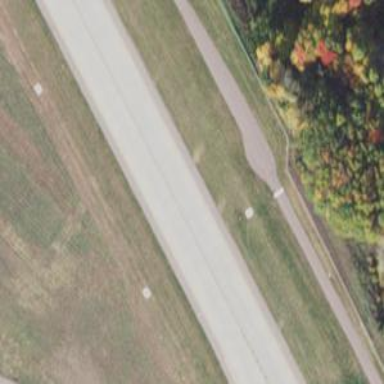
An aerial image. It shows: Image of taxiway at airport.